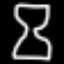
Label: hourglass